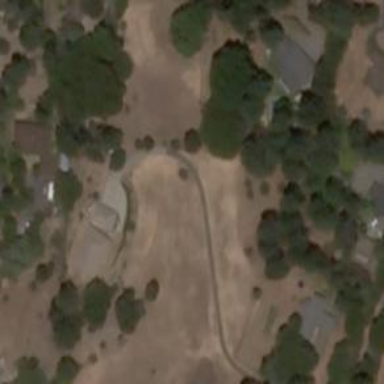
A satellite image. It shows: Driveway leading to service road.